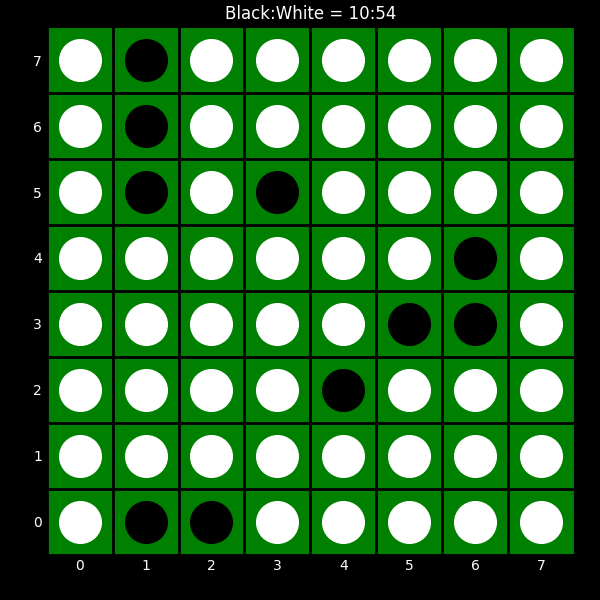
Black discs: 10
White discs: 54